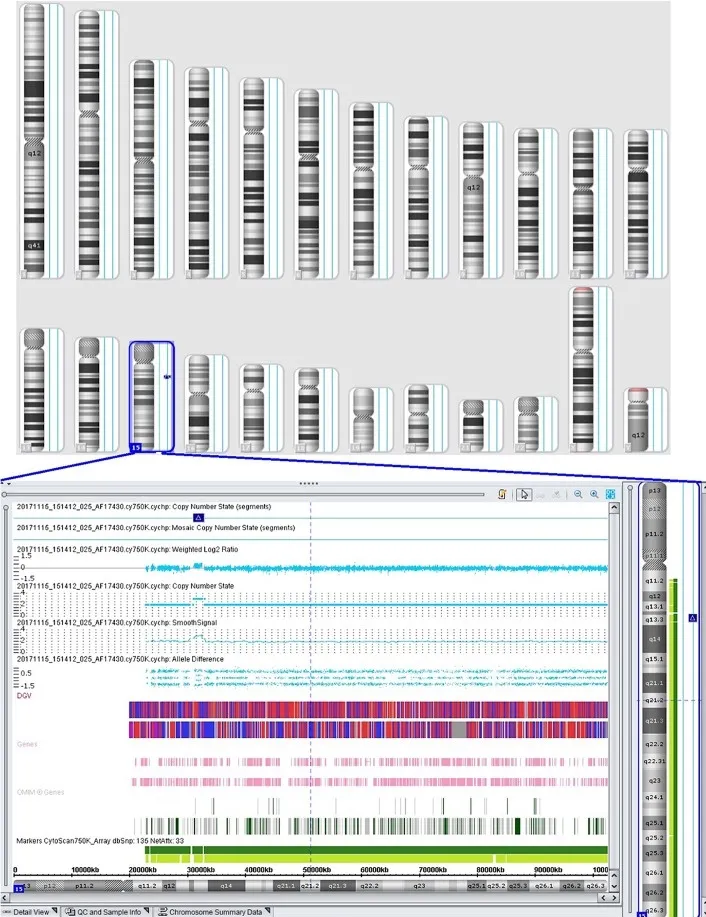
Chromosomal microarray analysis detects a 1.8 Mb-duplication of the chromosome 15q13.2q13.3 region containing 7 genes, which occurs in the region between BP4-BP5 on chromosome 15q13.3.
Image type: pathology (fish)